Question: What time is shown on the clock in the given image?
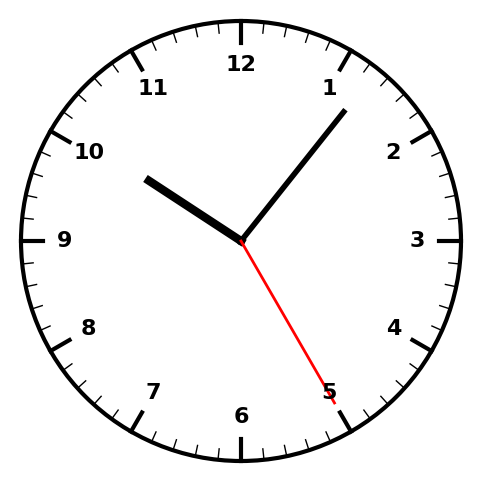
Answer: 10:06:25